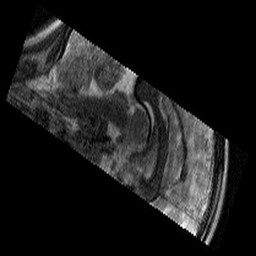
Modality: T2w
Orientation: sagittal
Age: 11
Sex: male
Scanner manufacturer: siemens
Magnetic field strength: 3 T
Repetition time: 9.23 s
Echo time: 0.067 s